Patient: sex M, age 30
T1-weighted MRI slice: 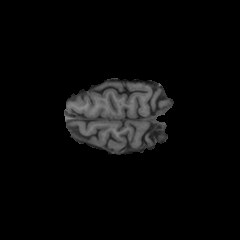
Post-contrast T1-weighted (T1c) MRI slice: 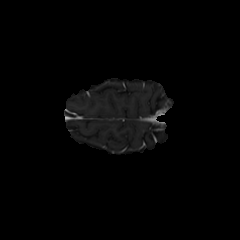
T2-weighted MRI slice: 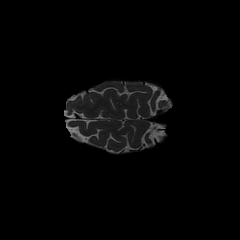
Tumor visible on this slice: no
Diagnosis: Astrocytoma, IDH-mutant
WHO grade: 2